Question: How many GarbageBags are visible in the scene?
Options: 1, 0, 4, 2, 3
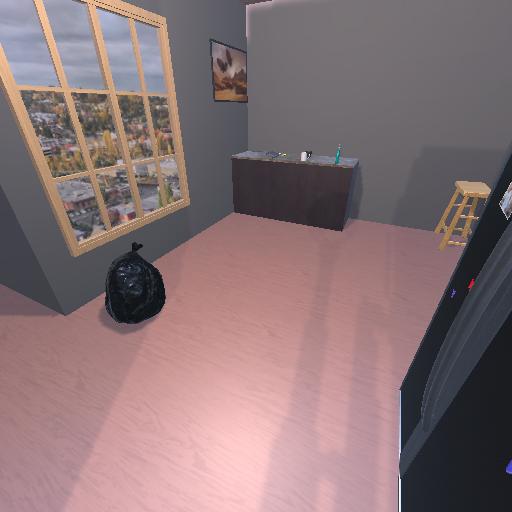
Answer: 1